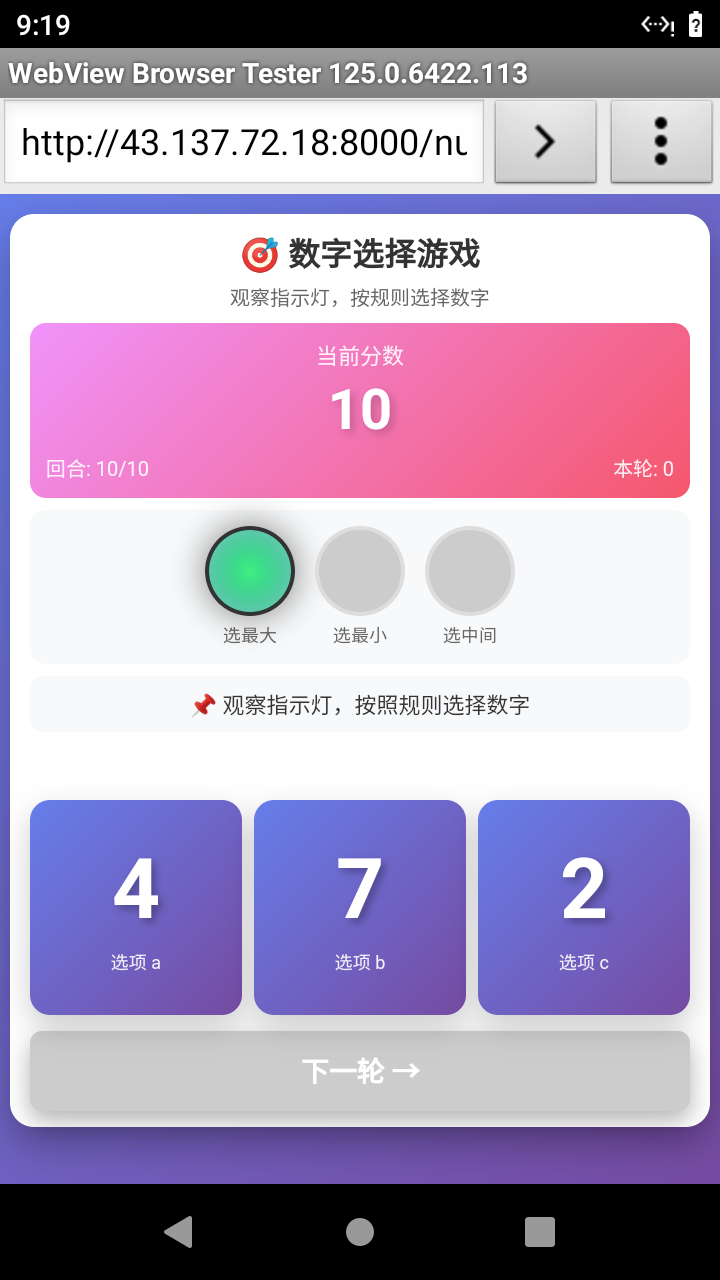

Select the correct number based on the traffic light color.
Answer: 1